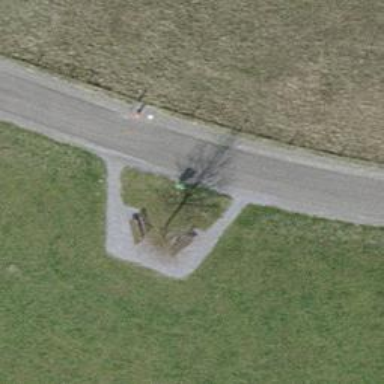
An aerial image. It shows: Brown bench in the vicinity.